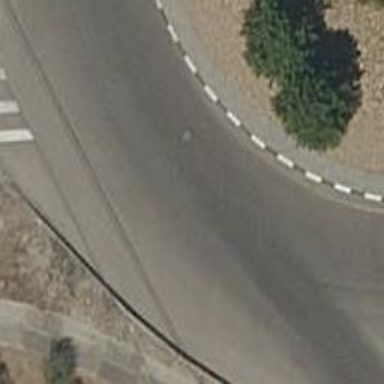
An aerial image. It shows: Asphalt road leading to tertiary link roundabout.